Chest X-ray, PA view. Patient: 65 years old, sex M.
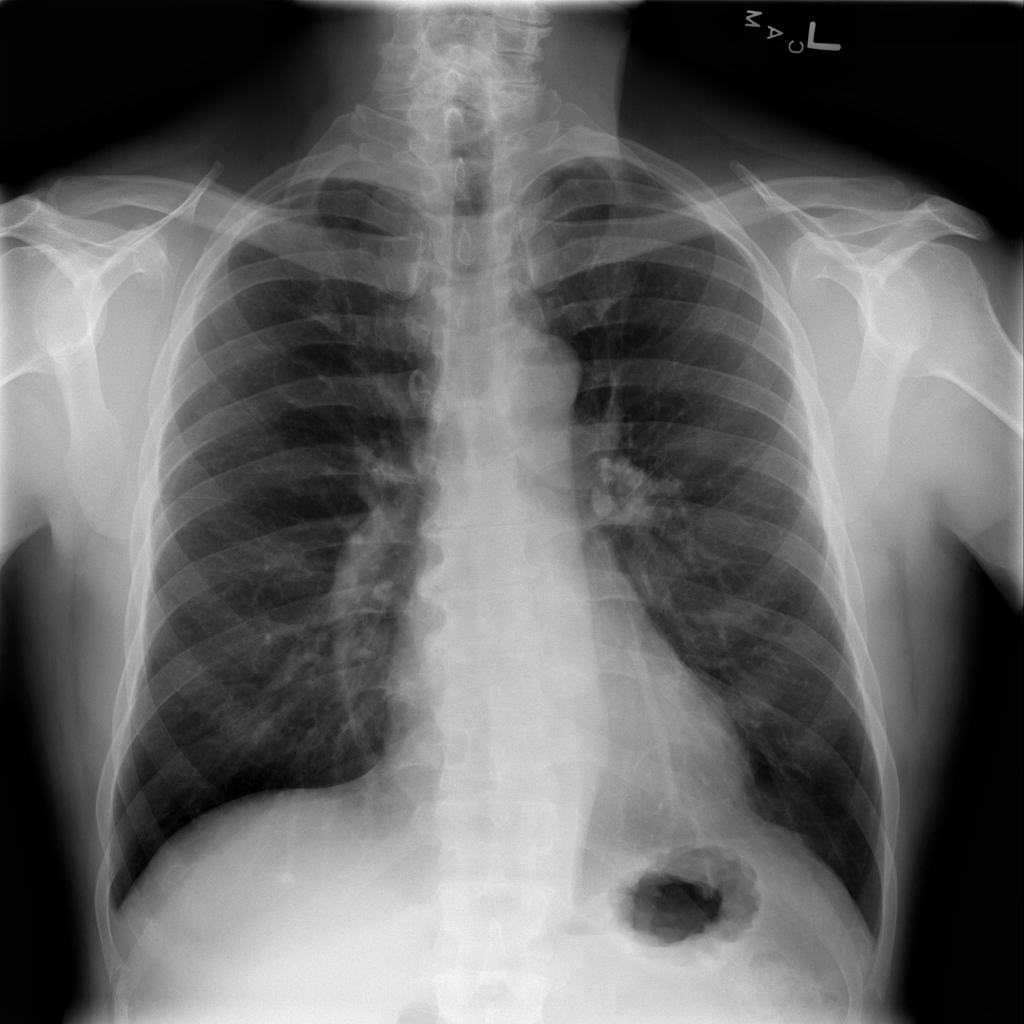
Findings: No Finding